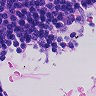
Metastatic tissue present: no